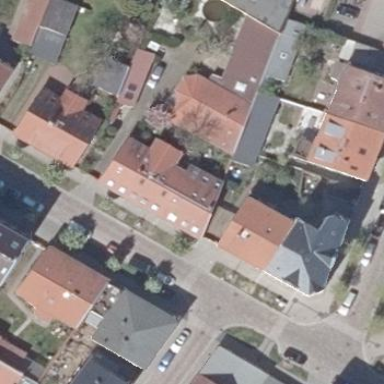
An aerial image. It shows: Residential apartments with gabled roof.